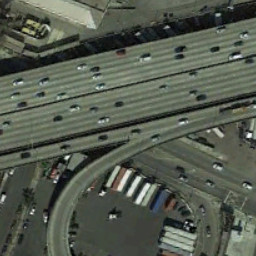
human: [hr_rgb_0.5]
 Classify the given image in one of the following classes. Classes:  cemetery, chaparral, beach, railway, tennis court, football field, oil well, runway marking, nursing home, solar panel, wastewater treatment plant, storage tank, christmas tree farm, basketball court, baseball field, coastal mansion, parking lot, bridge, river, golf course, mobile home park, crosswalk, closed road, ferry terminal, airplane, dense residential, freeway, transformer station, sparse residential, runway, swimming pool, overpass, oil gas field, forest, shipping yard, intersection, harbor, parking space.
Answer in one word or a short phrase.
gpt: overpass